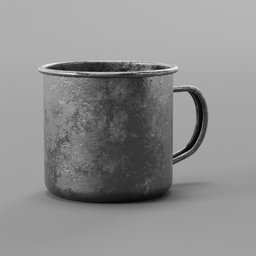
Label: tools